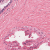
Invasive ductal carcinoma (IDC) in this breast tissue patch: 0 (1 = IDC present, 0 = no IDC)